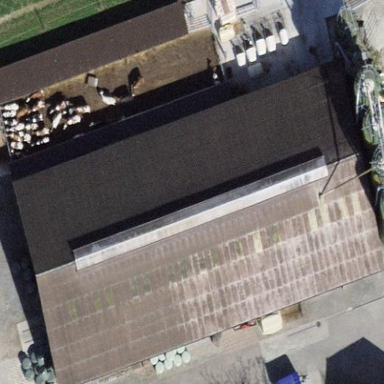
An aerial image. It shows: Rural barn.